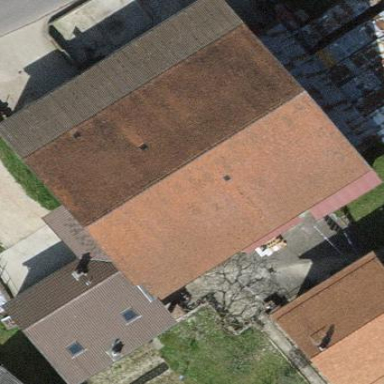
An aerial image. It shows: Residential building.